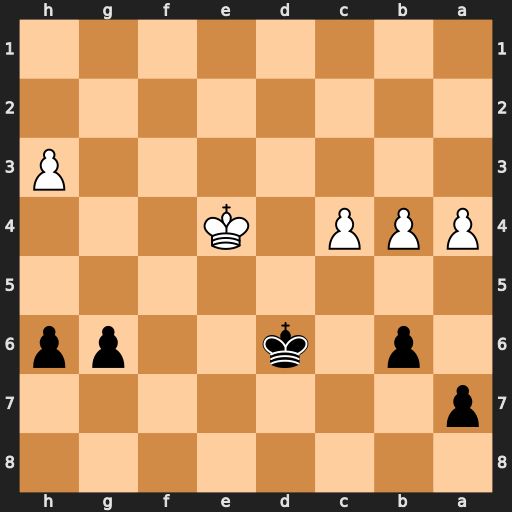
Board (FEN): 8/p7/1p1k2pp/8/PPP1K3/7P/8/8
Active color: b
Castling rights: -
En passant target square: -
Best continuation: a5 c5+ Kc6 bxa5 bxa5 Kd4 g5